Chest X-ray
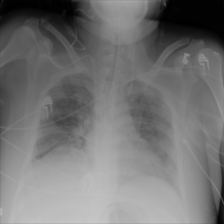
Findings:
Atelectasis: negative
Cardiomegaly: negative
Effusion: negative
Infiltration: positive
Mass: negative
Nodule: positive
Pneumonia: negative
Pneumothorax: negative
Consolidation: negative
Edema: negative
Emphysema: negative
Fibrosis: negative
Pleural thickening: negative
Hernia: negative